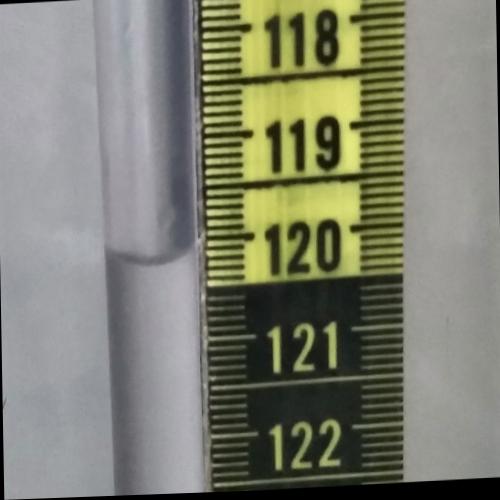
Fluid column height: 120.2 cm